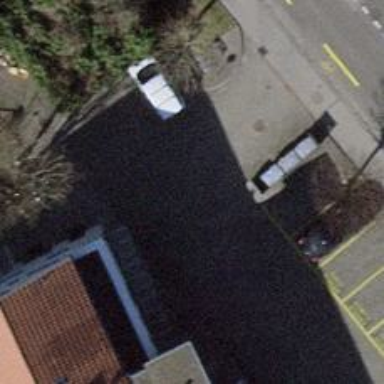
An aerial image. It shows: Parking aisle with paving stones surface.